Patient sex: M
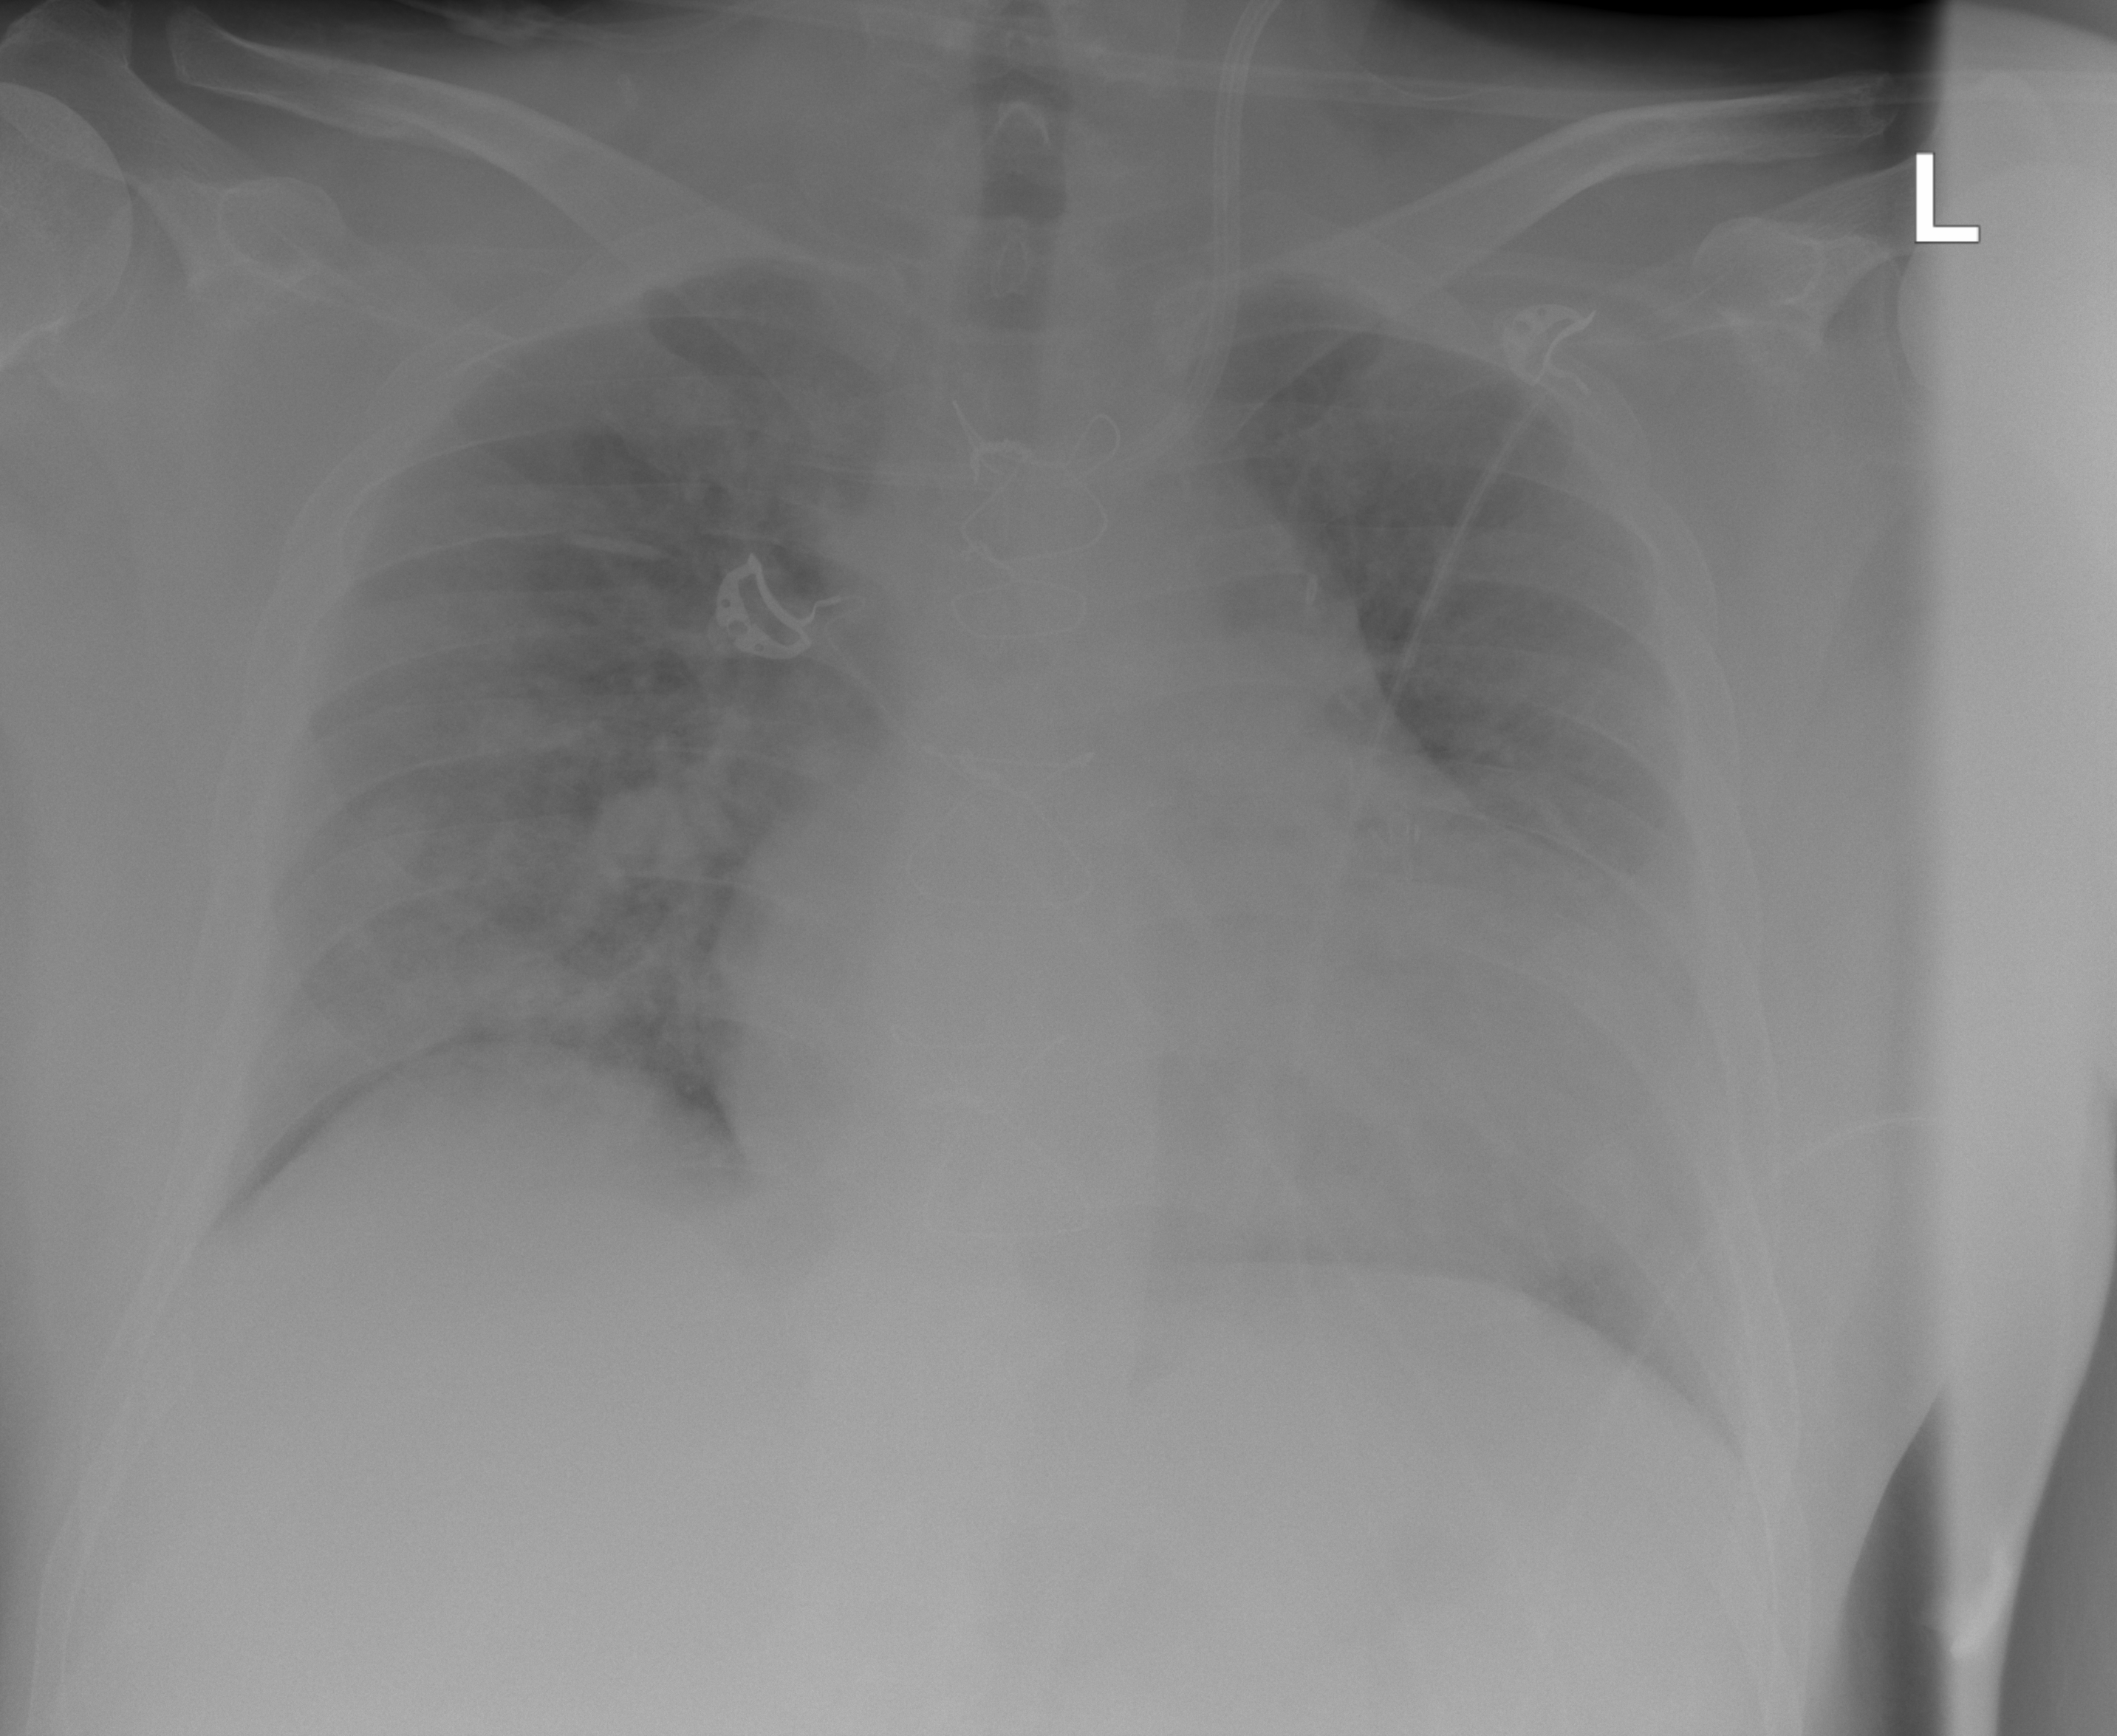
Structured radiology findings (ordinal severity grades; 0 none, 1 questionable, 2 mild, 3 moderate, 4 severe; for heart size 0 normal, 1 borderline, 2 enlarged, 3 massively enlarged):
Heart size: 2
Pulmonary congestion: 4
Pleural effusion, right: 2
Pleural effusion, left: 2
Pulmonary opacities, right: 3
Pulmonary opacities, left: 2
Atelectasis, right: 2
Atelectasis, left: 2